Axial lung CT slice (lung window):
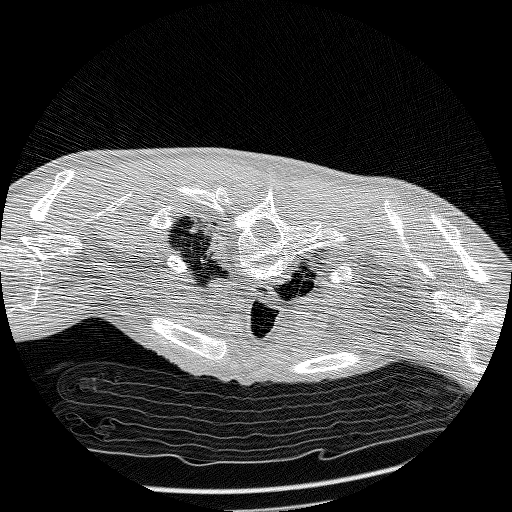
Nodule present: no